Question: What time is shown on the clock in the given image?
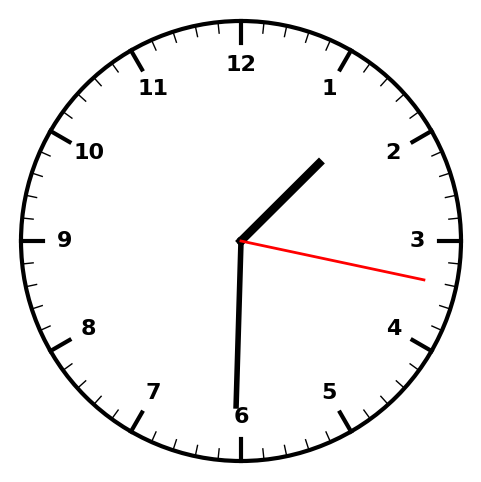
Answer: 01:30:17